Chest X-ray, PA view. Patient: 46 years old, sex M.
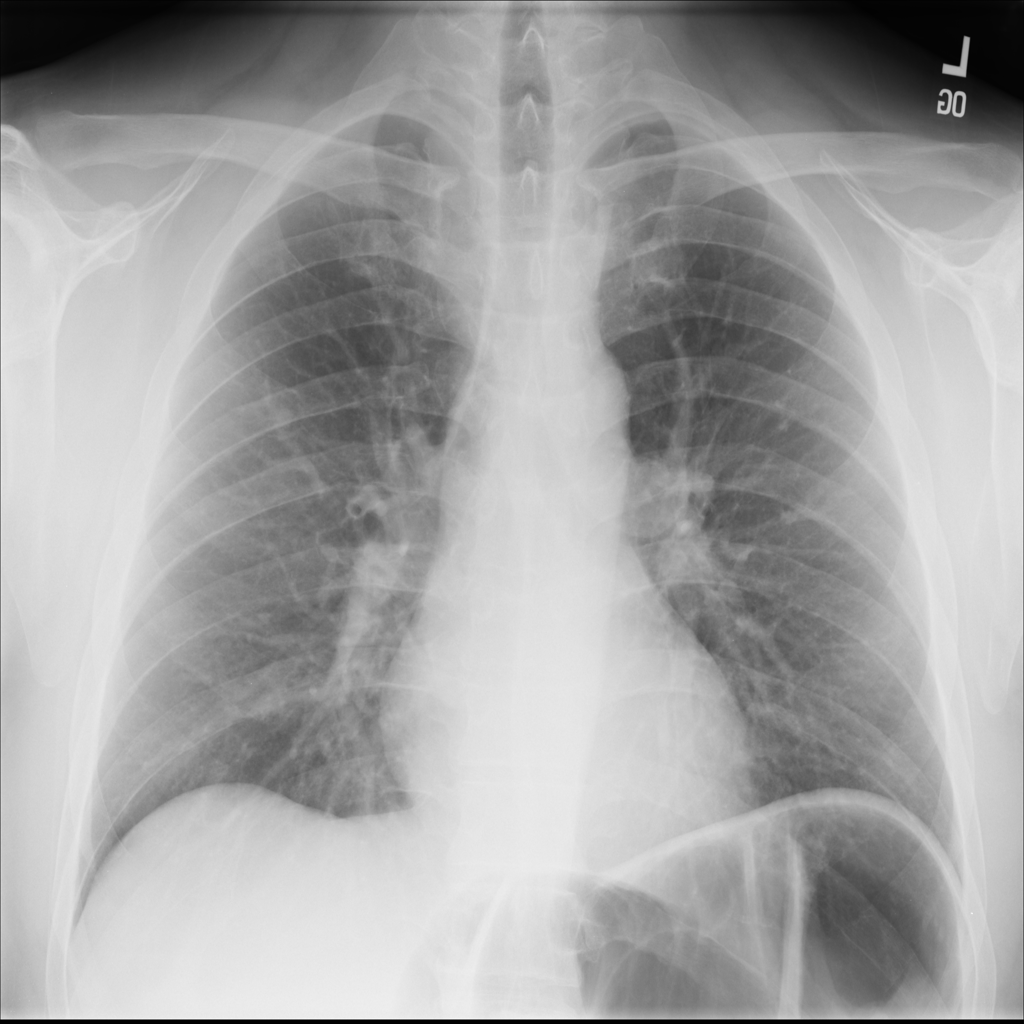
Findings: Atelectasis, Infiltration